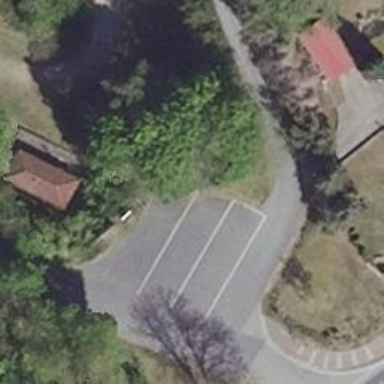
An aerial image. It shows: Parking area with surface.